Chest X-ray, AP view. Patient: 54 years old, sex M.
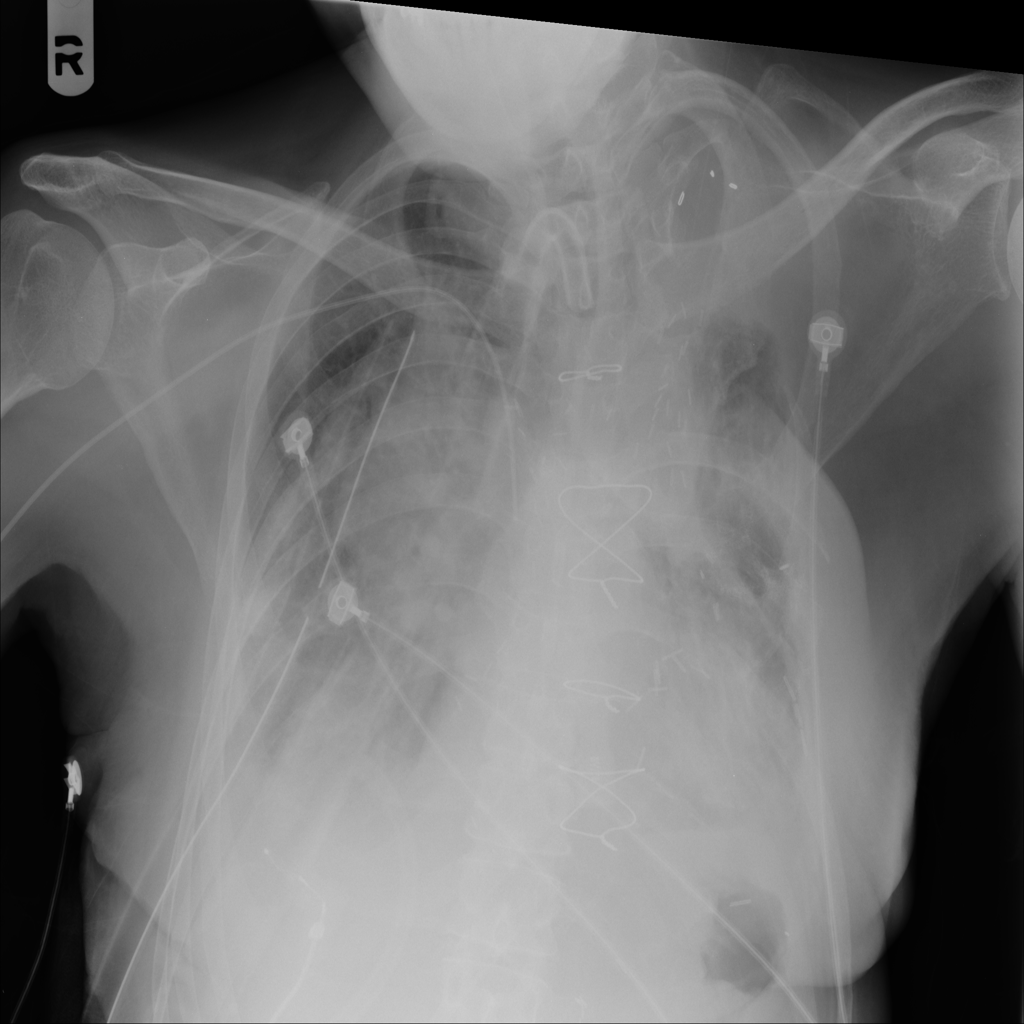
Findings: Effusion, Infiltration, Mass